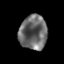
Tissue: prostate
Cell type: T cells
Senescence score: 0.2523
Nuclear area (px): 936
Mean DAPI intensity: 105.743